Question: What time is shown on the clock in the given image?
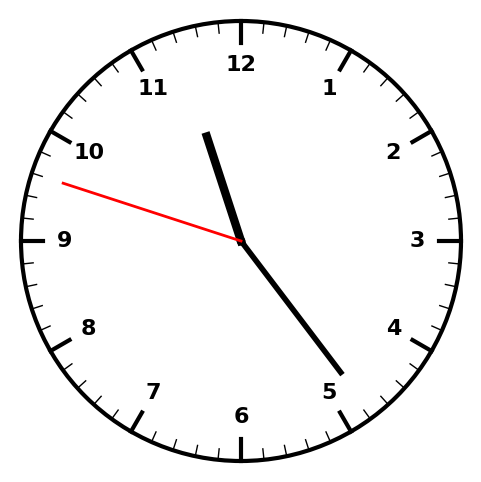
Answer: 11:23:48